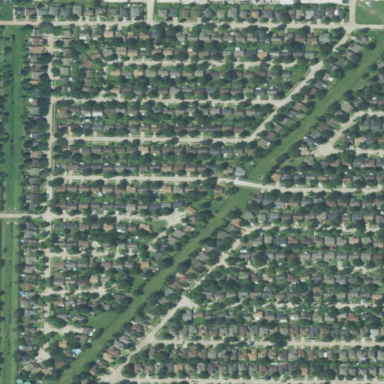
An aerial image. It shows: Residential area composed of single-family homes.